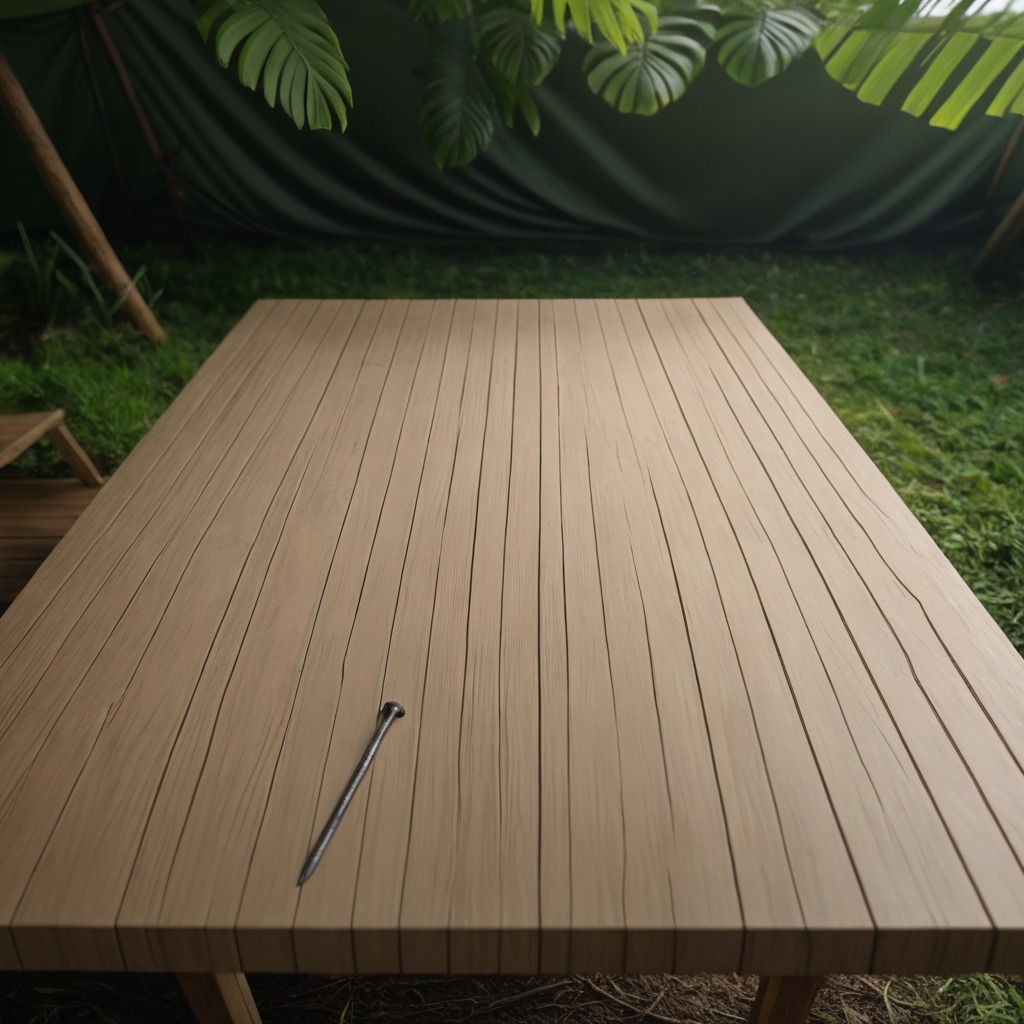
An iron nail is lying on a clean wooden table inside a jungle field workshop tent humid ambient light worn but